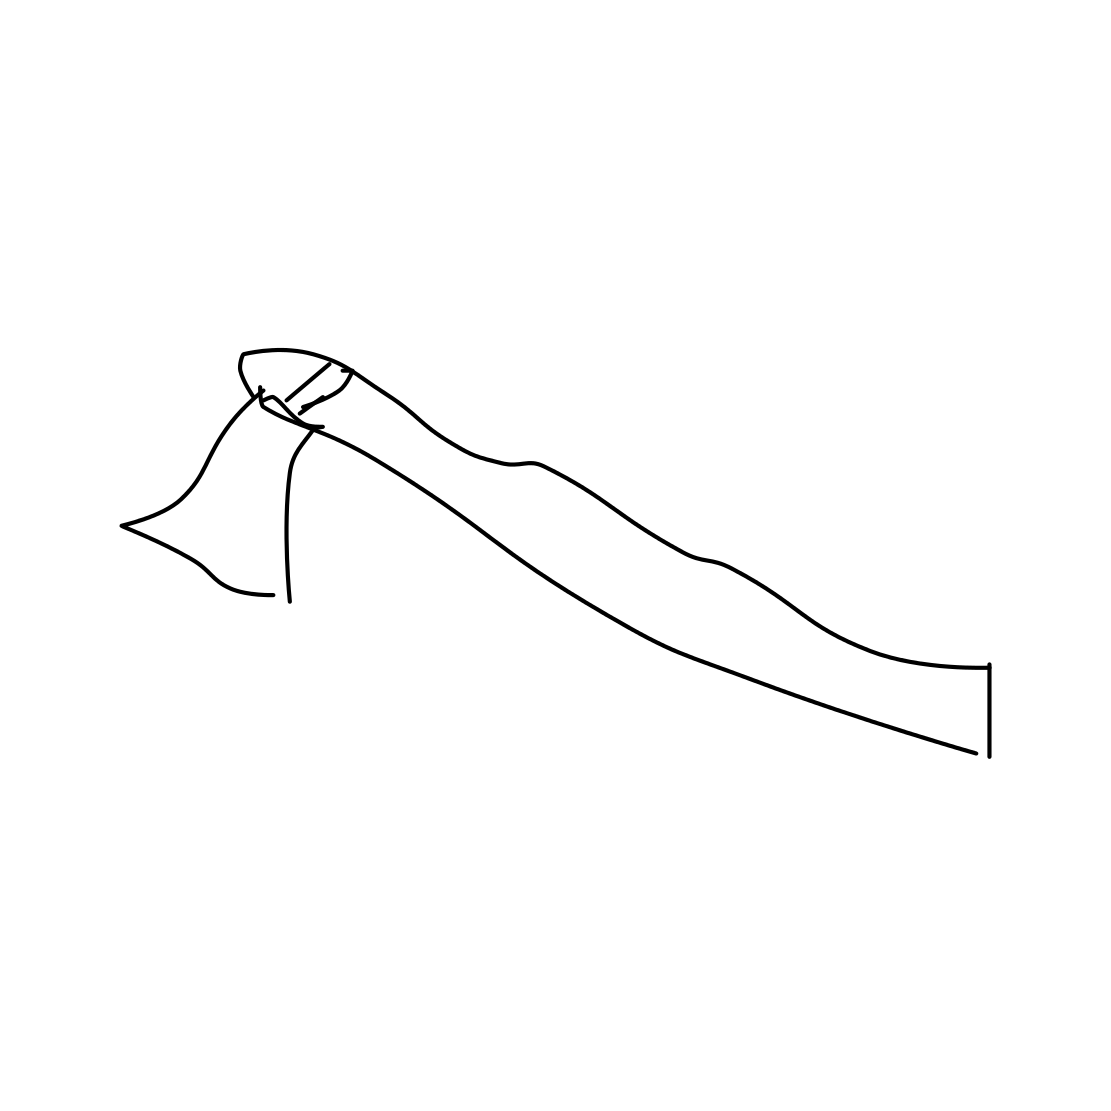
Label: axe